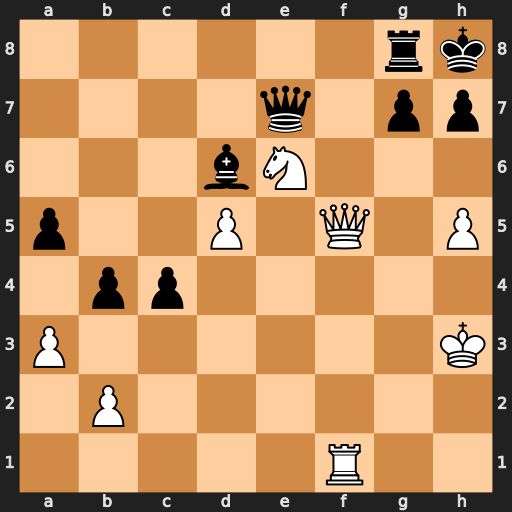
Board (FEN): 6rk/4q1pp/3bN3/p2P1Q1P/1pp5/P6K/1P6/5R2
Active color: w
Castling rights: -
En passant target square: -
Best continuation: Ng5 Qe3+ Rf3 Qxg5 Qxg5